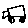
Label: car